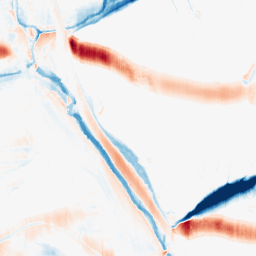
Category: morphological
Decomposition family: morphological_ellipse
Decomposition parameters: operation: average
width: 30
height: 5
Upsampling method: bspline
Upsampling parameters: scale: 2
Upsampling scale: 2